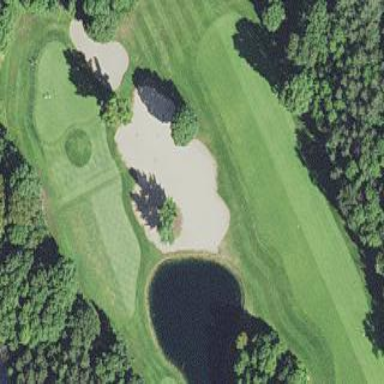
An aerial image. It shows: Golf bunker filled with natural sand.